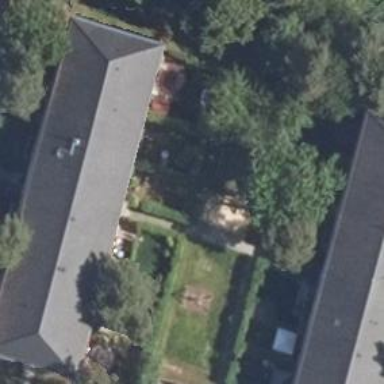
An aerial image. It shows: Residential building with hipped grey roof.